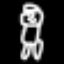
Label: angel